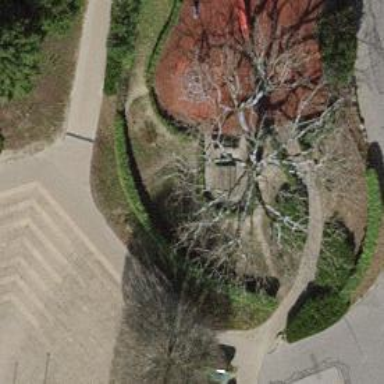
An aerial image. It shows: Bench for seating.